Question: We're creating small project in which we have flask as a FrontEnd and restlet based WebService.
We try to send login data as a JSON from flask to restlet:
'''
def login():
error = None
if request.method == 'POST':
payload = {'username' : request.form['username'], 'password' : request.form['password']}
headers = {'Content-Type': 'application/json'}
req = requests.post(WEBSERVICE_IP + '/login', data=json.dumps(payload), headers=headers)
(...)
'''
Flask based website is shouting about:
'''
ValueError: No JSON object could be decoded
'''
We have no idea how to reconcile communication between flask and restlet.
:
I found out that responce was:
'''
<html>
(...)
Unsupported Media Type
The server is refusing to service the request because the entity of the request is in a format not supported by the requested resource for the requested method
(...)
</html>
'''
:
I'm still not sure why, but I supposed that it may be something with JSON format. After correcting my code so it will send correct JSON (said JSONLint), I still get the same messages. Anyone know how to create JSONObject in Python? WebService have method:
'''
@Post("json")
public JSONObject verifyAccount(JSONObject dane){
'''
:
Ok. So we're almost sure that it's problem with invisible header. Can anyone confirm that header creation in python code here is correct?
:
Problem is still actual. As some other suggested, I changed requests back to the urllib2. This helped with the first thing - "Value problem". Now browser is having
'''
urllib2.HTTPError
HTTPError: HTTP Error 415: Unsupported Media Type
'''
POST Request now:
'''
@app.route('/login', methods=['GET', 'POST'])
def login():
error = None
if request.method == 'POST':
payload = {"Login": request.form['username'],
"Haslo": request.form['haslo']}
data = json.dumps(payload)
clen = len(data)
req = urllib2.Request(WEBSERVICE_IP + '/login', data,
{'Content-Type': 'application/json', 'Content-Length': clen})
f = urllib2.urlopen(req)
response = f.read()
f.close()
'''
:

Wireshark captured POST request and it looks ok.
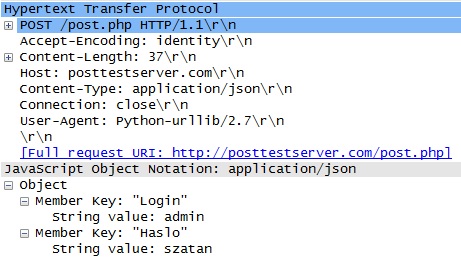
Answer: Ok. Solution was easier than I would think.
Problem was on the WebService side. It was resolved by changing JSONObject to JsonRepresentation:
'''
@Post("json")
public JSONObject verifyAccount(JsonRepresentation data){
'''